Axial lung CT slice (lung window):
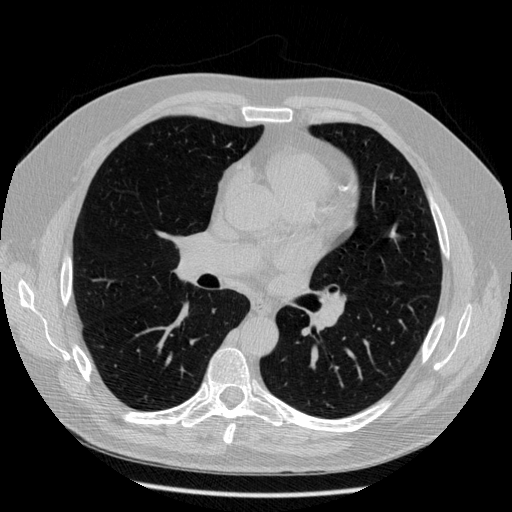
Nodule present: no